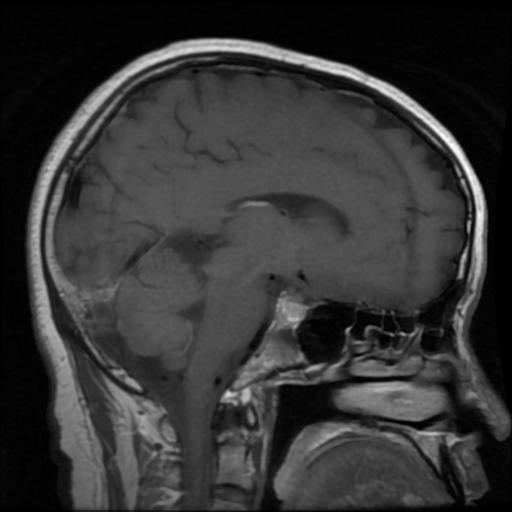
Label: pituitary